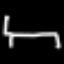
Label: bed